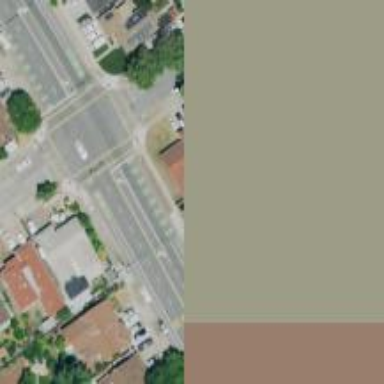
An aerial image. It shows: Solid stop line on the road.